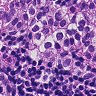
Metastatic tissue present: yes